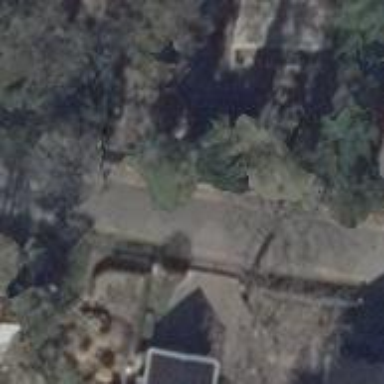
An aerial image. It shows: Driveway leading to service road.